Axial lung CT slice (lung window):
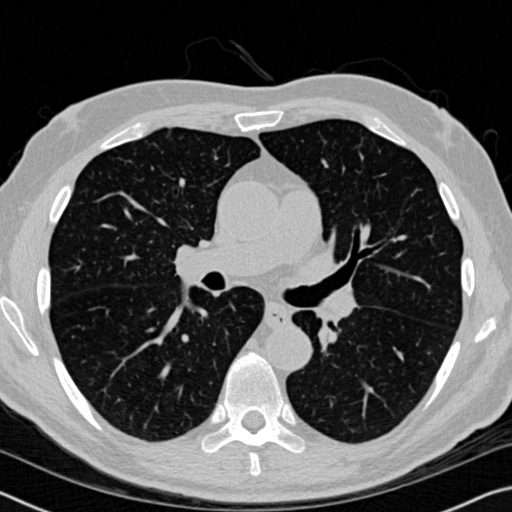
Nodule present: no